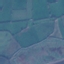
Land use / land cover class: Pasture